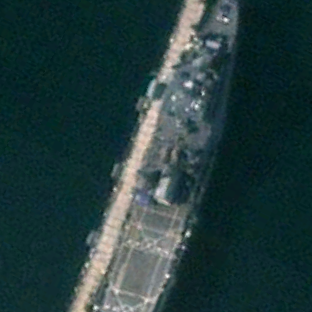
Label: combat